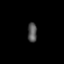
Tissue: lung
Cell type: Smooth muscle cells
Senescence score: 0.5715
Nuclear area (px): 176
Mean DAPI intensity: 86.068